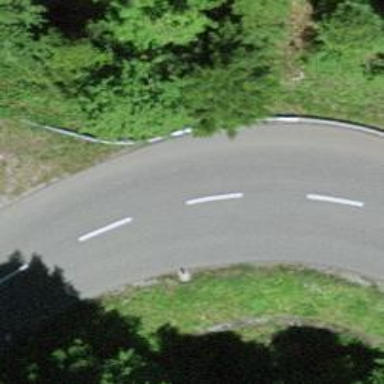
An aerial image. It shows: Tertiary road with asphalt surface and lane markings present.